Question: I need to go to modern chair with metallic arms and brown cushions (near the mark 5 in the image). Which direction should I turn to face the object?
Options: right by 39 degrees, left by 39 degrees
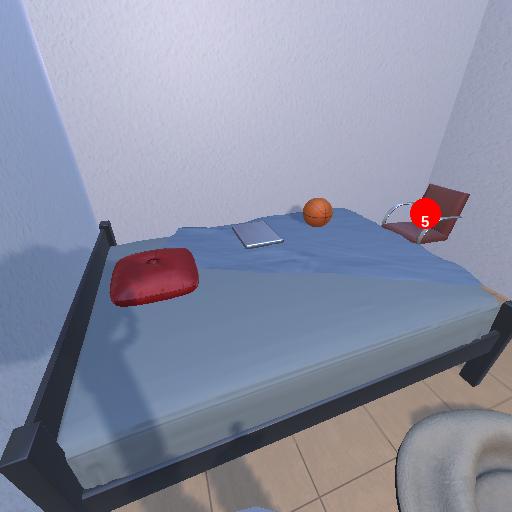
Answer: right by 39 degrees